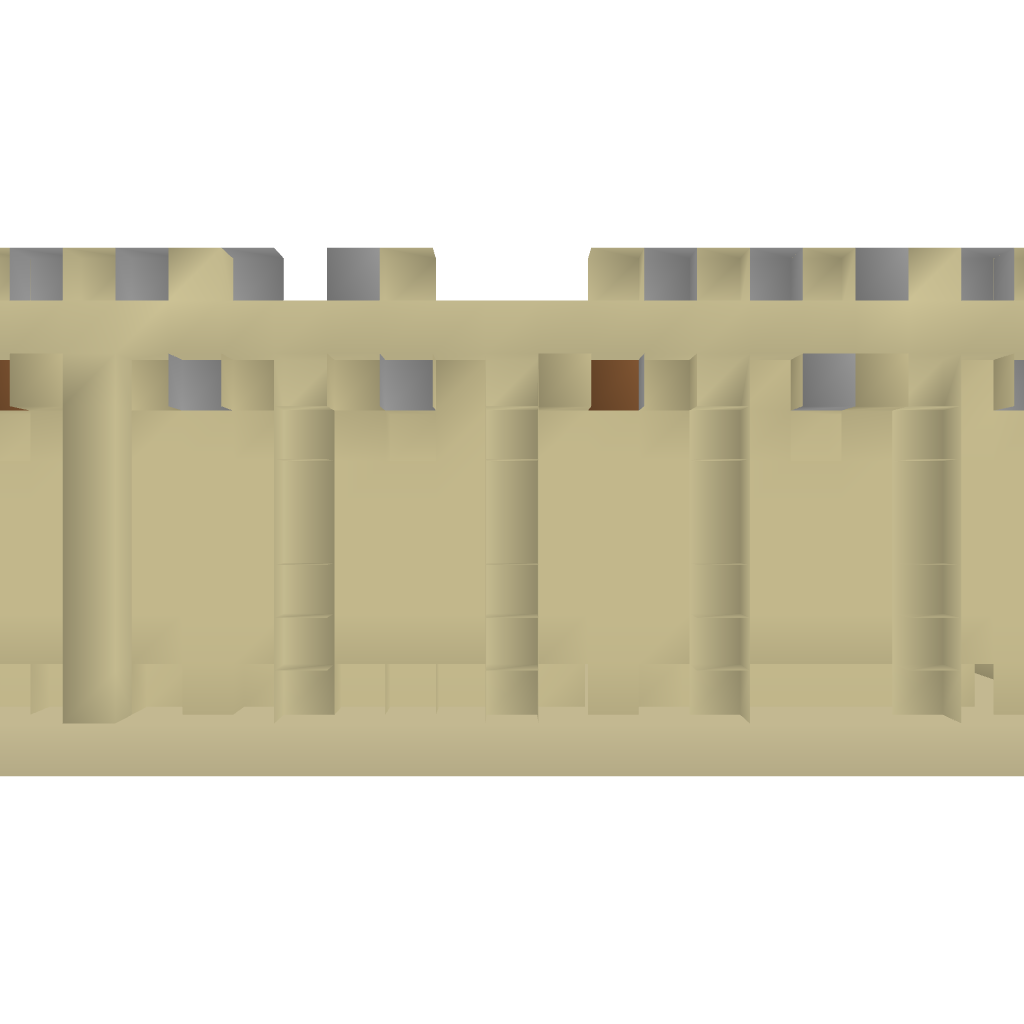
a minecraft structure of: Desert city canton